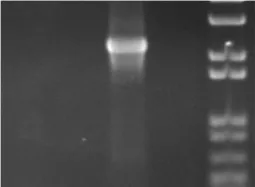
PCR amplification of the variable regions of class 1 and class 2 integrons. (a) Class 1 integron-variable regions amplified using Lev5'CS and Lev3'CS primers. Coli strain 17-2 bearing the dfrA1-sat-aadA cassette sequence within a class 2 integron; Lane 4: K. Pneumoniae subsp. Pneumoniae isolate K01 from this study; Lane 5: 1 kb Ladder plus (Invitrogen). Marker size fragments are indicated to the right of the gel in kilobase pairs. (b) Class 2 integron-variable regions amplified using hep51 and hep74 primers with samples shown in (a) loaded on to the gel.
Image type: pathology (fish)